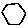
Label: hexagon